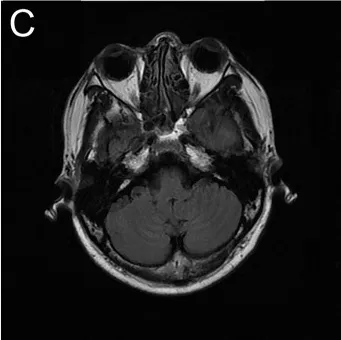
Magnetic resonance images. (A-C) T2-weighted fluid-attenuated inversion recovery images of the brain depicting diffuse hyperintensity signals in the left cerebrum.
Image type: radiology (mri)